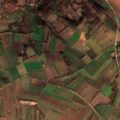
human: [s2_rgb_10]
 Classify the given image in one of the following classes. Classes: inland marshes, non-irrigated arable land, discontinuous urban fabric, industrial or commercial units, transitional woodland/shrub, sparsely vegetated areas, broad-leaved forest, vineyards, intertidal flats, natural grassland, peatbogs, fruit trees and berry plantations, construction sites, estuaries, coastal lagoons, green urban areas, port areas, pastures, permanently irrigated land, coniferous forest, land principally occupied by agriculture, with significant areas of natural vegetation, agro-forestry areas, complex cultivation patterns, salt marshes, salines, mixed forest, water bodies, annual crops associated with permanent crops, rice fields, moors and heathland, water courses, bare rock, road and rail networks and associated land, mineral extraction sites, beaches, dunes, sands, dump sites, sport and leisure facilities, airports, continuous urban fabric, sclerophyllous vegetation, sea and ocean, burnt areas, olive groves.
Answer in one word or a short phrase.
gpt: non-irrigated arable land, complex cultivation patterns, land principally occupied by agriculture, with significant areas of natural vegetation, broad-leaved forest